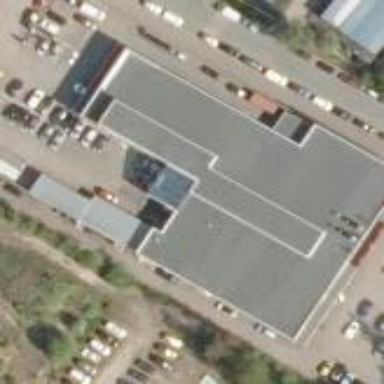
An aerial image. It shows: Retail building with car shop.